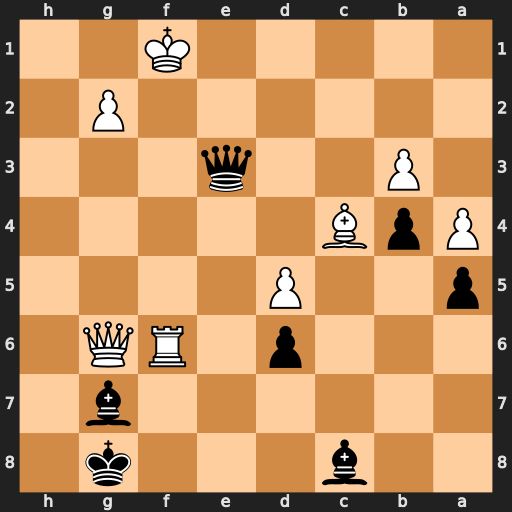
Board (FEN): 2b3k1/6b1/3p1RQ1/p2P4/PpB5/1P2q3/6P1/5K2
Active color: b
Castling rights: -
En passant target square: -
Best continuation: Qc1+ Kf2 Qb2+